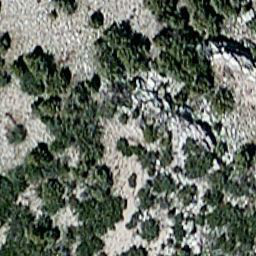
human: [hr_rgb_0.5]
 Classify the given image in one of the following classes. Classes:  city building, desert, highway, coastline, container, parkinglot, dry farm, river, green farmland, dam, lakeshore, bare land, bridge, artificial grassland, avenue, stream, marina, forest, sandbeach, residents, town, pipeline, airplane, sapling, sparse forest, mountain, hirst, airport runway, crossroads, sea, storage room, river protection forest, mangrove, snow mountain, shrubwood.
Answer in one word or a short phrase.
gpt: sparse forest